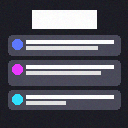
Screen state: on